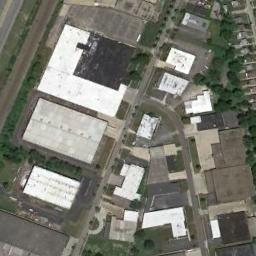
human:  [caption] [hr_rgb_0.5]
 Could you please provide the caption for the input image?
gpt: There is a long building on the left of the industrial area .

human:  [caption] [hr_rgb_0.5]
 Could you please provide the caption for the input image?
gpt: The industrial area has some workshops of different sizes and trees and some roads go through the industrial area .

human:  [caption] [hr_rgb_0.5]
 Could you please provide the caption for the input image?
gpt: Neatly planned factories and roads in an industrial area with good greening .

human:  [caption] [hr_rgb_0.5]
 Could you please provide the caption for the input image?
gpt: Many houses of different shapes and sizes are in the industrial area .

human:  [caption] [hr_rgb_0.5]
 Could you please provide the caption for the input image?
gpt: There are some white buildings and green trees on the industrial area .